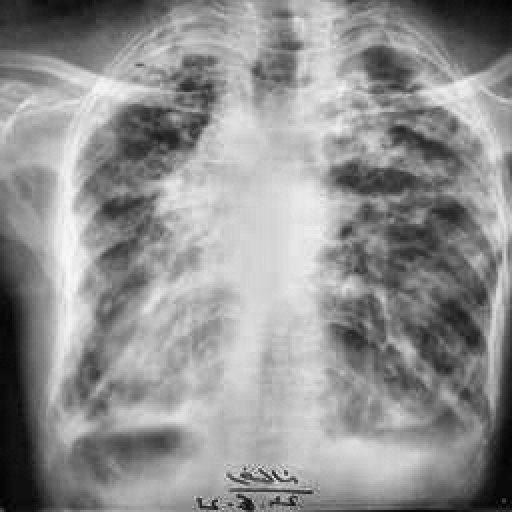
Finding: TUBERCULOSIS